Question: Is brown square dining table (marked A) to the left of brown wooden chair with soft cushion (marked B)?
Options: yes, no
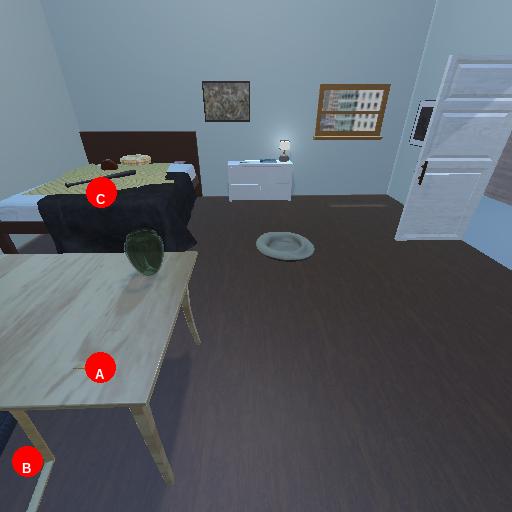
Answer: yes